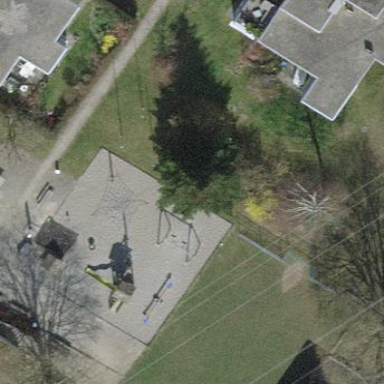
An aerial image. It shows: Playground area for leisure activities on the land.